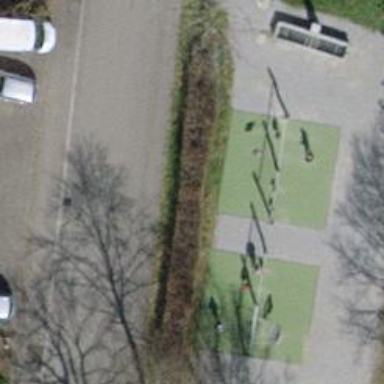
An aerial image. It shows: Playground featuring swings.